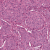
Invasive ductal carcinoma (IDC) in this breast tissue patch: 1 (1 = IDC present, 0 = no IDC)